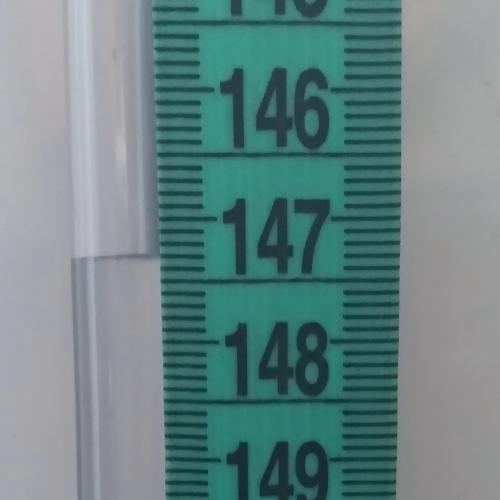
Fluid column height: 147.3 cm